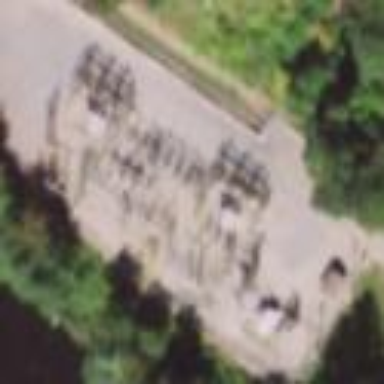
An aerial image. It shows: Minor distribution power substation.